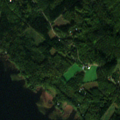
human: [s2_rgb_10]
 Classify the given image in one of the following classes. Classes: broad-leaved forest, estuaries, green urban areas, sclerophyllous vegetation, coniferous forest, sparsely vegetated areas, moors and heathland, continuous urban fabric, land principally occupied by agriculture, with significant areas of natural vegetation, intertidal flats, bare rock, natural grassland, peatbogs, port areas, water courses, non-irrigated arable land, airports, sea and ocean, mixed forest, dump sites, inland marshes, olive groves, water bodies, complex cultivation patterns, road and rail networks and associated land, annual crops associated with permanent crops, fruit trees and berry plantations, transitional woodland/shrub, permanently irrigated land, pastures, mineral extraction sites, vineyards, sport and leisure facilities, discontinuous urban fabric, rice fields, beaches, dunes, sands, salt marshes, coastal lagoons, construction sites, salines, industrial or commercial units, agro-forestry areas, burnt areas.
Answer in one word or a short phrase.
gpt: broad-leaved forest, mixed forest, water bodies